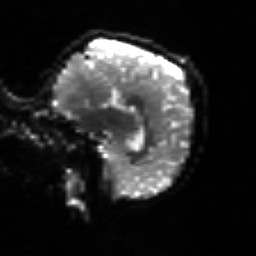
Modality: sbref
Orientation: sagittal
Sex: female
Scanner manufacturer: siemens
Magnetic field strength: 3 T
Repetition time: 5 s
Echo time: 0.071 s